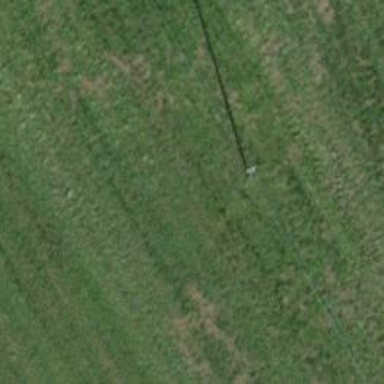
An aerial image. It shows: Minor power line.